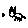
Label: cat